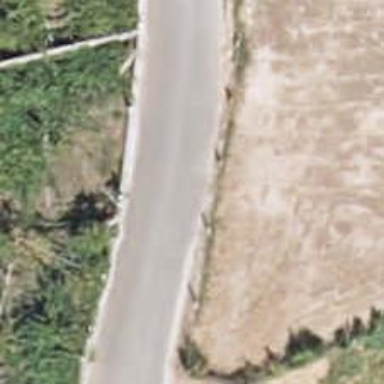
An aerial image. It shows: Residential road.